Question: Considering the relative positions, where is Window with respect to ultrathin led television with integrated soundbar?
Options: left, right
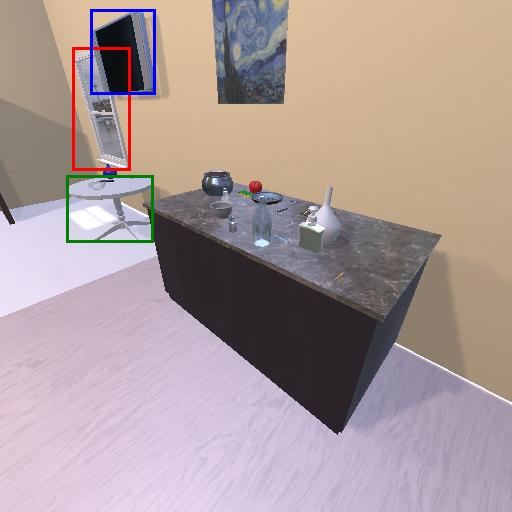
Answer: left